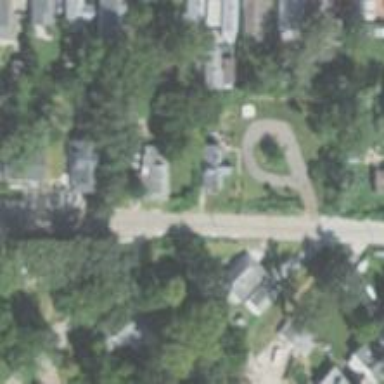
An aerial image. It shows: Residential road.